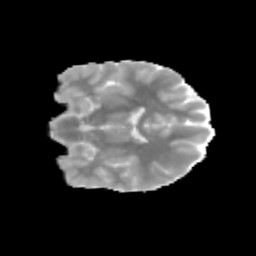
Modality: MD
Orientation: coronal
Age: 12
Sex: male
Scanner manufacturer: siemens
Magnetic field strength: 3 T
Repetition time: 3.8 s
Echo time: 0.07 s